Field crop: tomato
Growth stage: 2
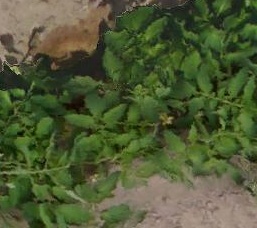
Species: tomato